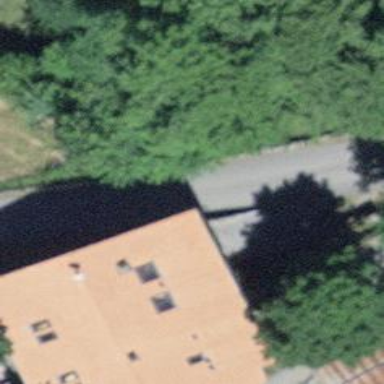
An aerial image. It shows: Residential building.